Question: I use SpringLayout on my form, But as you see, its look isn't good (large and bad size)!
'''
public class t8 extends JFrame {
JButton okButton, cancellButton;
JTextField idTF, nameTf;
JLabel idlbl, namelbl;
public t8() {
add(createPanel(), BorderLayout.CENTER);
setDefaultCloseOperation(JFrame.EXIT_ON_CLOSE);
setSize(400, 500);
setLocation(400, 100);
setVisible(true);
}
public static void main(String[] args) {
new t8();
}
public JPanel createPanel() {
JPanel panel = new JPanel();
okButton = new JButton("Ok");
cancellButton = new JButton("Cancel");
idTF = new JTextField(10);
nameTf = new JTextField(10);
idlbl = new JLabel("ID");
namelbl = new JLabel("Name");
panel.add(idlbl);
panel.add(idTF);
panel.add(namelbl);
panel.add(nameTf);
panel.add(okButton);
panel.add(cancellButton);
panel.setLayout(new SpringLayout());
SpringUtilities.makeCompactGrid(panel, 3, 2, 20, 50, 50, 100);
return panel;
}
}
'''
I change 'makeCompactGrid' numbers, But was not success!
(The width of 'JTextFields' are large, and my button's size are different)

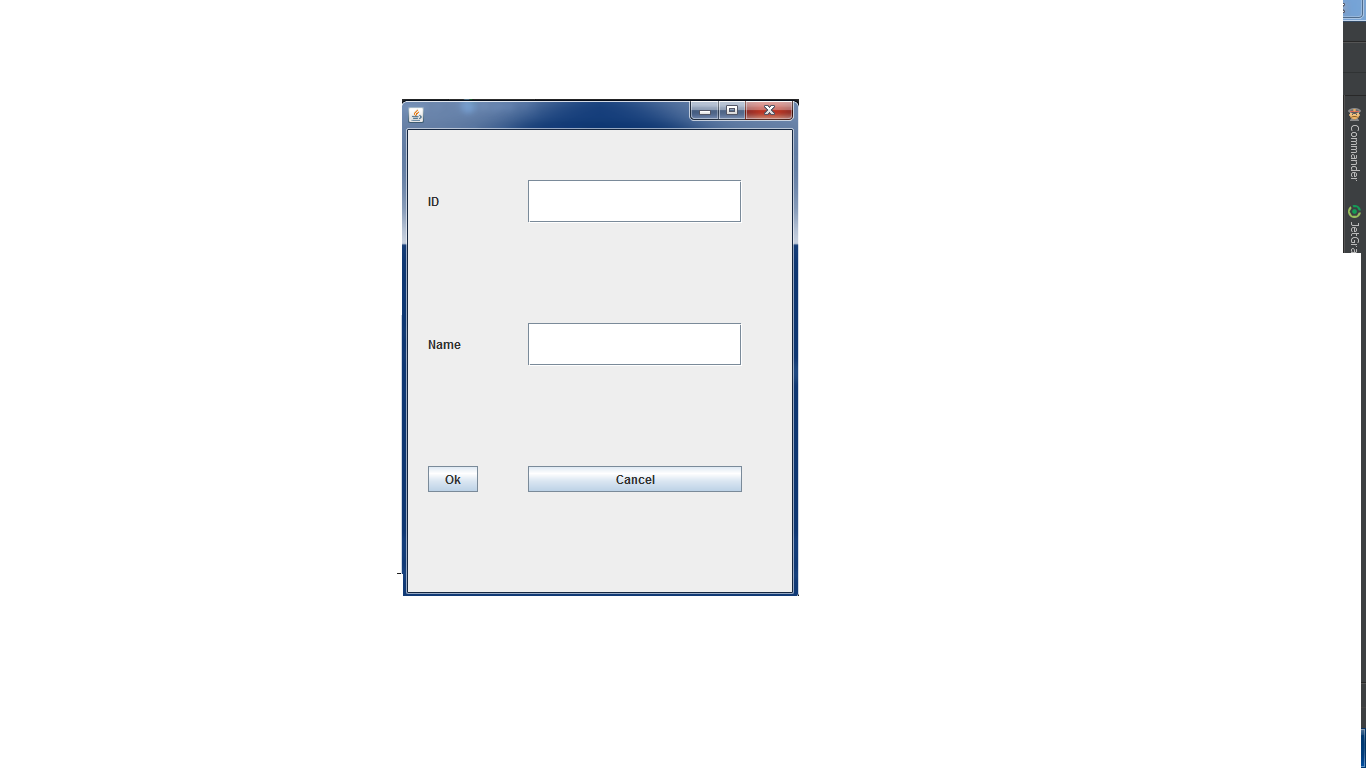
Answer: If you don't care about the layout manager, but only care about the layout, then you should use a 'GridLayout', or if you don't want all component to be the same size, a 'GridBagLayout'. Here's how with a grid layout (only the modified method is shown):
'''
public JPanel createPanel() {
JPanel panel = new JPanel();
panel.setLayout(new GridLayout());
okButton = new JButton("Ok");
cancellButton = new JButton("Cancel");
idTF = new JTextField(10);
nameTf = new JTextField(10);
idlbl = new JLabel("ID");
namelbl = new JLabel("Name");
panel.add(idlbl);
panel.add(idTF);
panel.add(namelbl);
panel.add(nameTf);
panel.add(okButton);
panel.add(cancellButton);
return panel;
}
'''
And with a 'GridBagLayout':
'''
public JPanel createPanel() {
JPanel panel = new JPanel();
GridBagLayout gb = new GridBagLayout();
GridBagConstraints gbc = new GridBagConstraints();
panel.setLayout(gb);
okButton = new JButton("Ok");
cancellButton = new JButton("Cancel");
idTF = new JTextField(10);
nameTf = new JTextField(10);
idlbl = new JLabel("ID");
namelbl = new JLabel("Name");
add(panel, idlbl, 0, 0, 1, 1, gb, gbc, false);
add(panel, idTF, 0, 1, 1, 1, gb, gbc, true);
add(panel, namelbl, 1, 0, 1, 1, gb, gbc, false);
add(panel, nameTf, 1, 1, 1, 1, gb, gbc, true);
add(panel, okButton, 2, 0, 1, 1, gb, gbc, false);
add(panel, cancellButton, 2, 1, 1, 1, gb, gbc, true);
return panel;
}
private void add(Container outer, Component c, int x, int y, int w, int h, GridBagLayout gb, GridBagConstraints gbc, boolean wide) {
gbc.gridx = x;
gbc.gridy = y;
gbc.gridwidth = w;
gbc.gridheight = h;
if (wide) {
gbc.weightx = 100;
} else {
gbc.weightx = 0;
}
gb.setConstraints(c, gbc);
outer.add(c);
}
'''
I believe that the extra 'GridBagLayout' complexity just might be worth it.